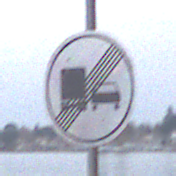
Verkehrszeichen: EndeUeberholverbotKraftfahrzeuge
Umgebung: Outdoor, Nature
Tageszeit: MorningAfternoon
Wetter: Overcast
Licht: Natural
Jahreszeit: NotSpecified
Kontrast: LowContrast